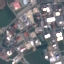
Land use / land cover class: Industrial